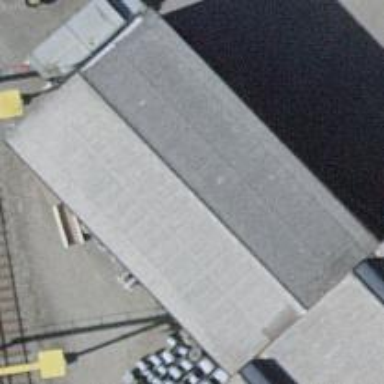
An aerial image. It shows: Industrial building.